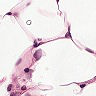
Metastatic tissue present: no